Question: The following is my 'ListView' with a background. List items when pressed are showing unwanted areas at upper right and lower right corners. I want them to disappear. What can I do?

I have attached the XML code for the background here:
'''
<layer-list xmlns:android="http://schemas.android.com/apk/res/android">
<item android:right="15dp">
<shape android:shape="rectangle" >
<solid android:color="#6bb726" />
<size android:width="3dp" android:height="0dp" />
</shape>
</item>
<item android:left="5dp">
<shape android:shape="rectangle" >
<solid android:color="#aaaaaa" />
<corners
android:bottomLeftRadius="0.1dp"
android:bottomRightRadius="15dp"
android:topLeftRadius="0.1dp"
android:topRightRadius="15dp" />
</shape>
</item>
<item android:left="5dp" android:top="2dp" android:bottom="2dp" android:right="2dp">
<shape android:shape="rectangle">
<gradient
android:type="radial"
android:centerX="150%"
android:centerY="50%"
android:startColor="#999999"
android:endColor="#eeeeee"
android:gradientRadius="100"/>
<corners
android:bottomLeftRadius="0.1dp"
android:bottomRightRadius="12dp"
android:topLeftRadius="0.1dp"
android:topRightRadius="12dp" />
</shape>
</item>
</layer-list>
'''
'ListView' layout
'''
<RelativeLayout xmlns:android="http://schemas.android.com/apk/res/android"
android:layout_width="match_parent"
android:layout_height="match_parent">
<ListView
android:id="@+id/denko_station_list"
android:layout_width="wrap_content"
android:layout_height="wrap_content"
android:layout_alignParentRight="true"
android:layout_alignParentTop="true"
android:layout_marginLeft="15dp"
android:layout_marginRight="15dp"
android:layout_marginTop="50dp"
android:divider="@android:color/transparent"
android:dividerHeight="10dp" />
</RelativeLayout>
'''
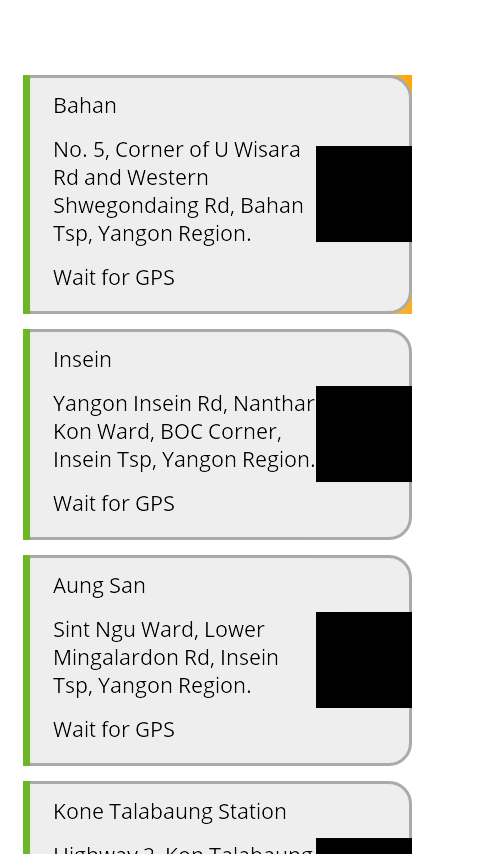
Answer: just add the following line in listview layout code:
'''
android:listSelector="@android:color/transparent"
'''
like below
'''
<ListView
android:id="@+id/lvId"
android:layout_width="match_parent"
android:listSelector="@android:color/transparent"
android:layout_height="match_parent"/>
'''